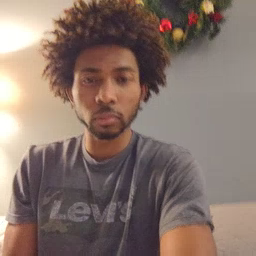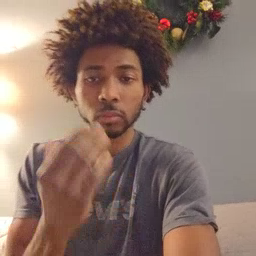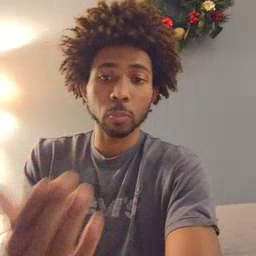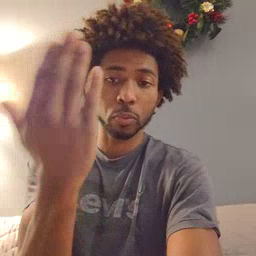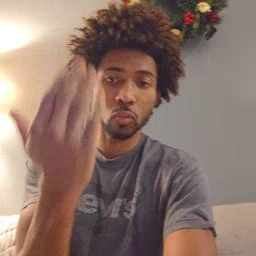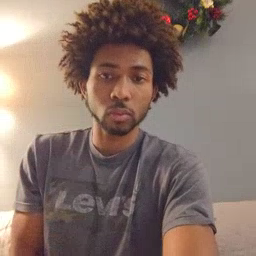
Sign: morning